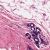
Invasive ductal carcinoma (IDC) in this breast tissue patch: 0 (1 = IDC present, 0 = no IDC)